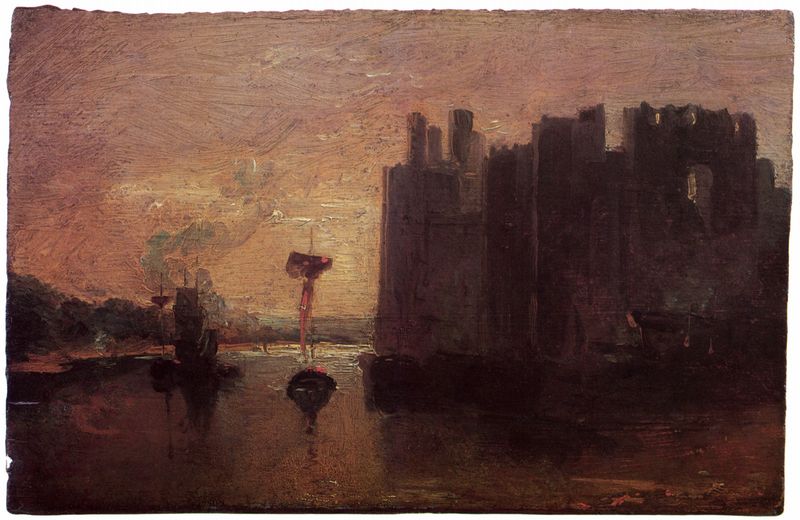
Titel: Caernarvon Castle
Künstler: William Turner
Standort: London
Institution: Tate Gallery
Schlagwörter: berg, dunkel, feuer, gemälde, himmel, meer, schatten, wasser, weiß, wolken, bäume, fluss, gelb, grün, impressionismus, landschaft, ocker, see, stadt, ufer, abend, braun, fenster, grau, hell, licht, nacht, orange, schwarz, ölbild, gebäude, haus, rot, schloss, wolke, beige, malerei, tot, bild, öl, dämmerung, erde, horizont, hügel, morgen, natur, spiegelung, einsam, kanal, pastos, rauch, sonne, insel, land, england, rosa, wald, boot, boote, turm, ruhig, schiff, schiffe, segel, segelboot, segelschiffe, strand, ruhe, düster, bogen, fahne, flagge, mast, segelschiff, berge, gebirge, verlassen, mauer, abendsonne, farbe, nebel, sonnenuntergang, violett, hafen, rundbogen, masten, romantik, dampf, turner, monet, finster, melancholie, korb, stimmung, abendrot, tor, reflexion, segelboote, zinnen, segeln, segler, bögen, ruine, burg, rechteck, türme, festung, pinsel, trüb, gemäuer, verschwommen, mauern, bocklin, böcklin, graben, atmosphäre, sfumato, wasserschloss, fort, burggraben, soleil, zinne, schottland, burgruine, botte, kastell, sege, wassergraben, feste, la rochelle, chateau, chromatisch, öd, coucher de soleil, soir, mer, landhscaft, mastkorb, schlossruine, spieggelung, schif, wasserburg, voilier, bateau, beklemmend, rouen, dschunke, 1899, douves, if, chateau dìf, él